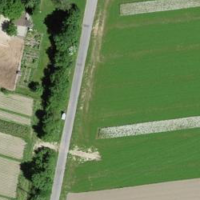
EUNIS habitat code: 52
Species observed at this site:
Tanacetum parthenium